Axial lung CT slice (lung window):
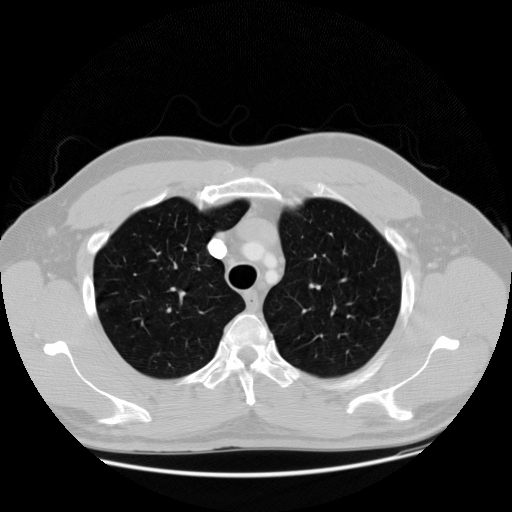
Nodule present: no